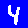
Digit: 4